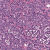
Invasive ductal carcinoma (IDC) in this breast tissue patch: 1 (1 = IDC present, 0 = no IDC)